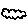
Label: cloud